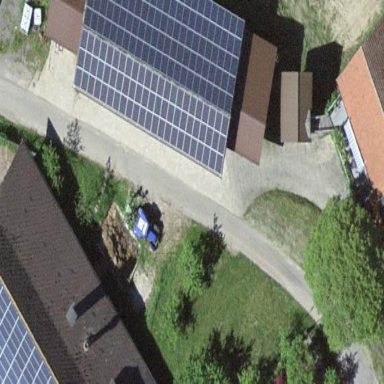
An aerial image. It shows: Shed.